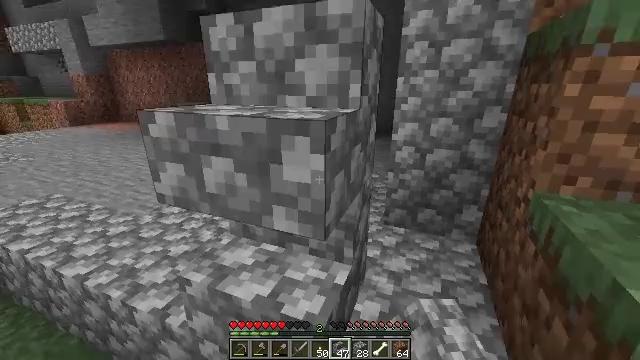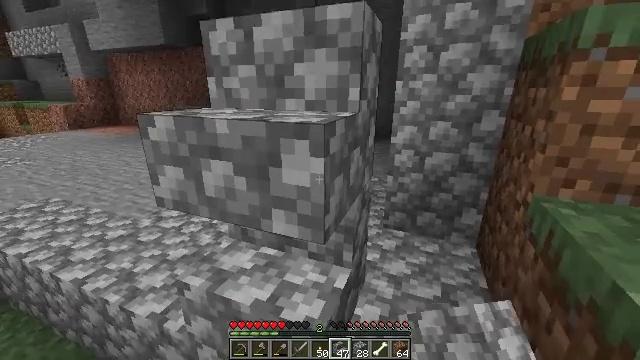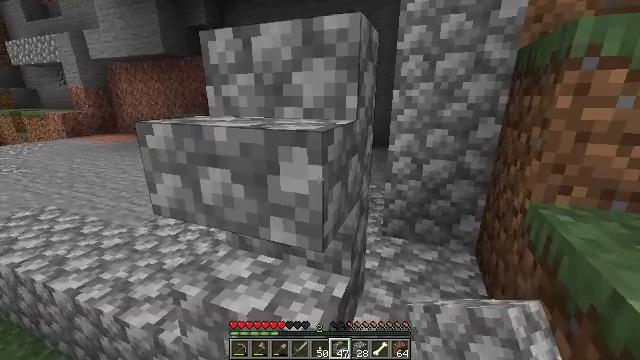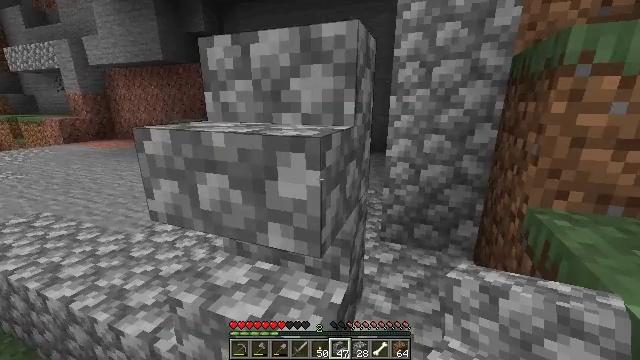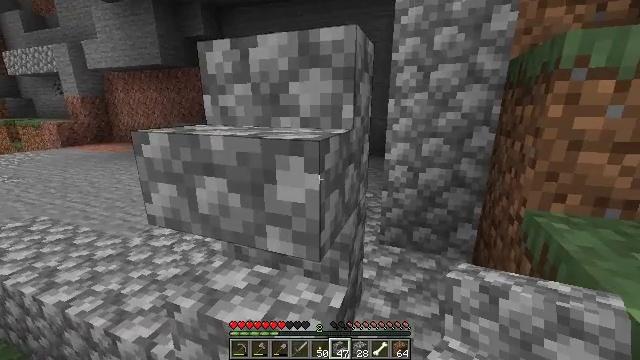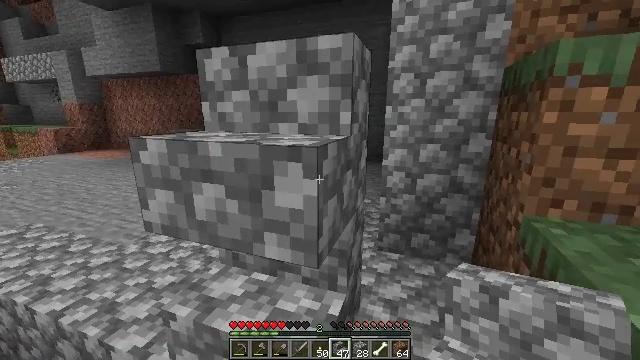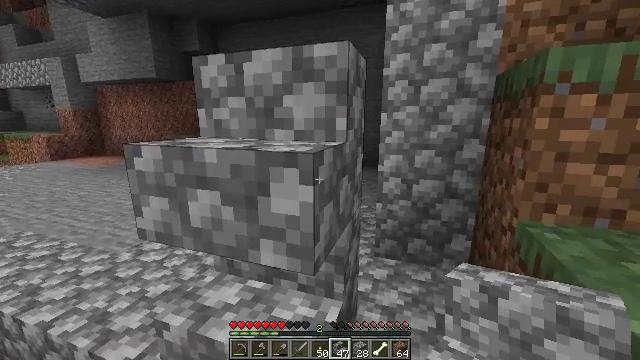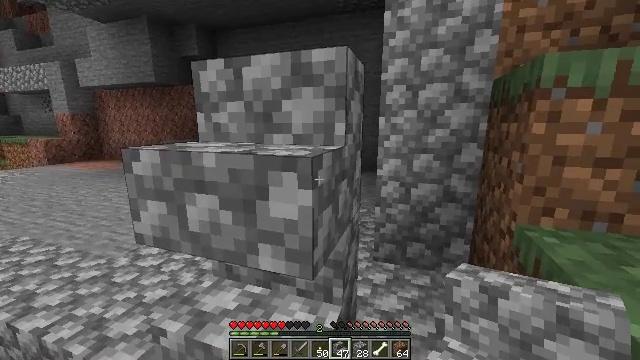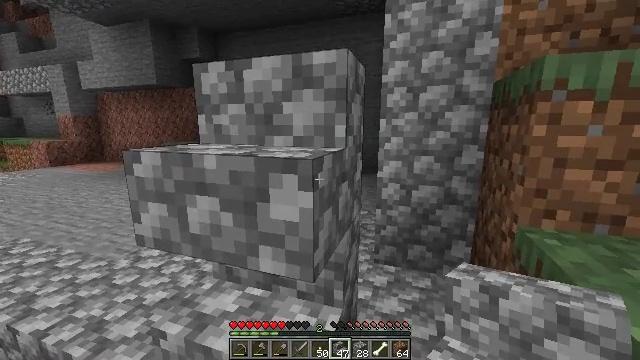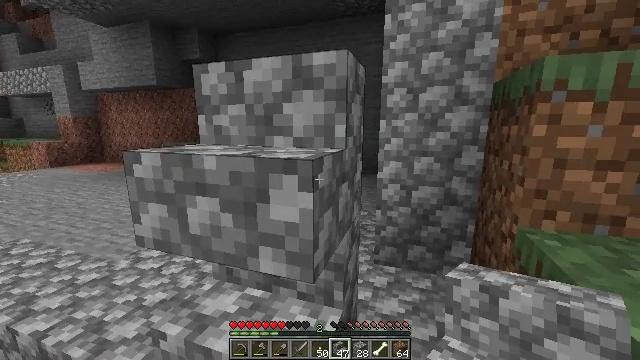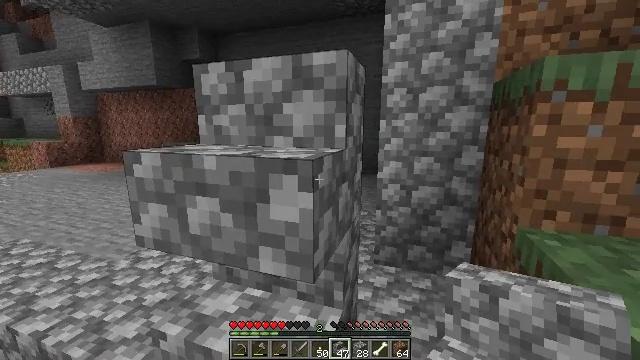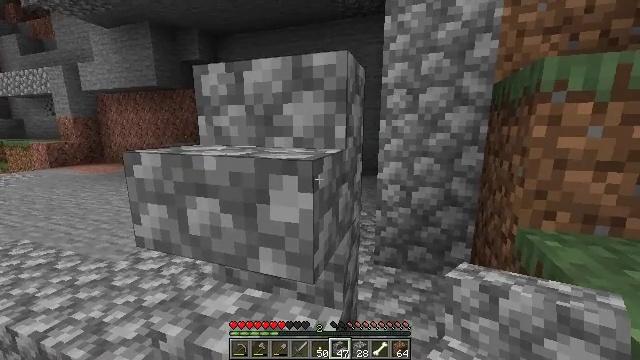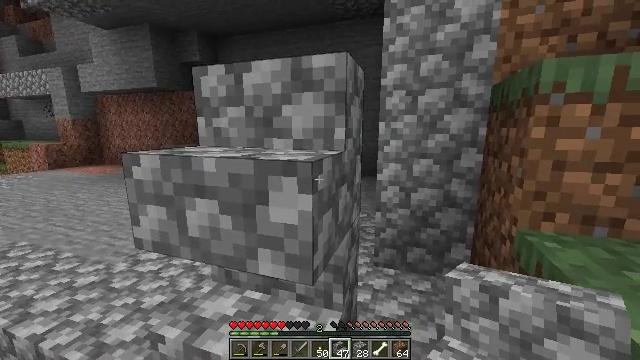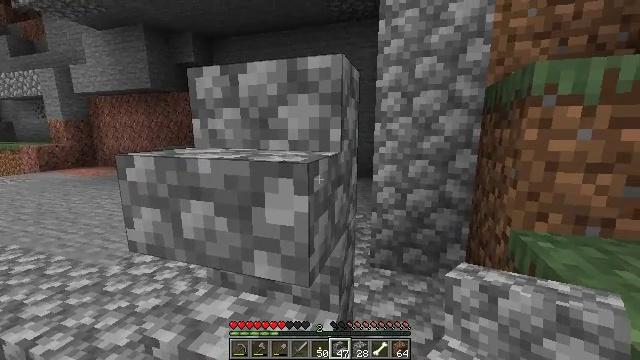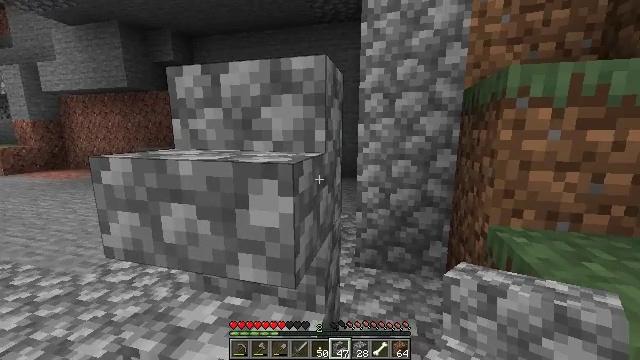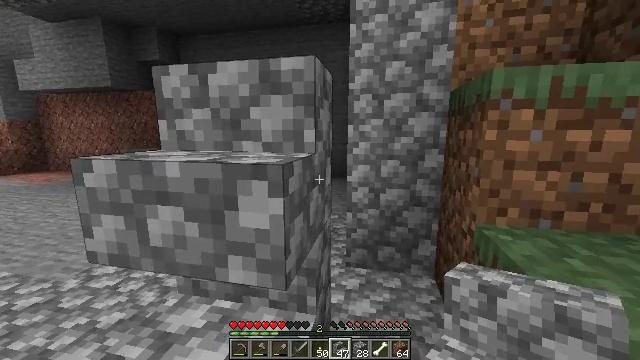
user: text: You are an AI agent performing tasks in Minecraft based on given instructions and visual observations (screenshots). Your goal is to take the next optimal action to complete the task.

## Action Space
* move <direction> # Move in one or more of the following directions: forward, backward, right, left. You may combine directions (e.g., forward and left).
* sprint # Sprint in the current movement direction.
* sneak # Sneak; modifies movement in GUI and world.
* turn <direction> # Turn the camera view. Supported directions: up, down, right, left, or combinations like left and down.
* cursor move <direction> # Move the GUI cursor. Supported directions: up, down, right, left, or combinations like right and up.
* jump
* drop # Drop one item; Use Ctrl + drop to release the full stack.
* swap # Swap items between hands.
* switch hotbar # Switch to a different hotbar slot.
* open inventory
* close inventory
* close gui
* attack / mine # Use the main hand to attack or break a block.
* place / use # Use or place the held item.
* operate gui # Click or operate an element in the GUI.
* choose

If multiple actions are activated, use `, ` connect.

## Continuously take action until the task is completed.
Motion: motion action
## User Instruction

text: Mine the cobblestone stairs.
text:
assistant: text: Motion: no_op
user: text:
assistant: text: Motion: turn up
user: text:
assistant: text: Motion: turn up
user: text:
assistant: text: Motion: no_op
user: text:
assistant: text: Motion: turn up
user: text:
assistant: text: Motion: turn up
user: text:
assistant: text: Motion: no_op
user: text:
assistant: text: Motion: no_op
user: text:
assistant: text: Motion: no_op
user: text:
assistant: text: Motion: no_op
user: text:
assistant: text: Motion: no_op
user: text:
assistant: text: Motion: no_op
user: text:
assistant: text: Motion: no_op
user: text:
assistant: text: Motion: turn right
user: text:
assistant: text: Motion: turn right
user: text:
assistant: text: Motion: no_op
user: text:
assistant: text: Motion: no_op
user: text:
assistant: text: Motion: no_op
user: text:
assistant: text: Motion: move left
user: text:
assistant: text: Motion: move left
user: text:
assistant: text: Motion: move left
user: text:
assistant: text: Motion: no_op
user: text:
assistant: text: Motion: no_op
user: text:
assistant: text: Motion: no_op
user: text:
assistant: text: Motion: no_op
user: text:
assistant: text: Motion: switch to hotbar 1
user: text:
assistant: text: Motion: switch to hotbar 1
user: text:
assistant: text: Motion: switch to hotbar 1
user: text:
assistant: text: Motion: no_op
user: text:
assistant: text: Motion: no_op